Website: apple
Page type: customer-info-address
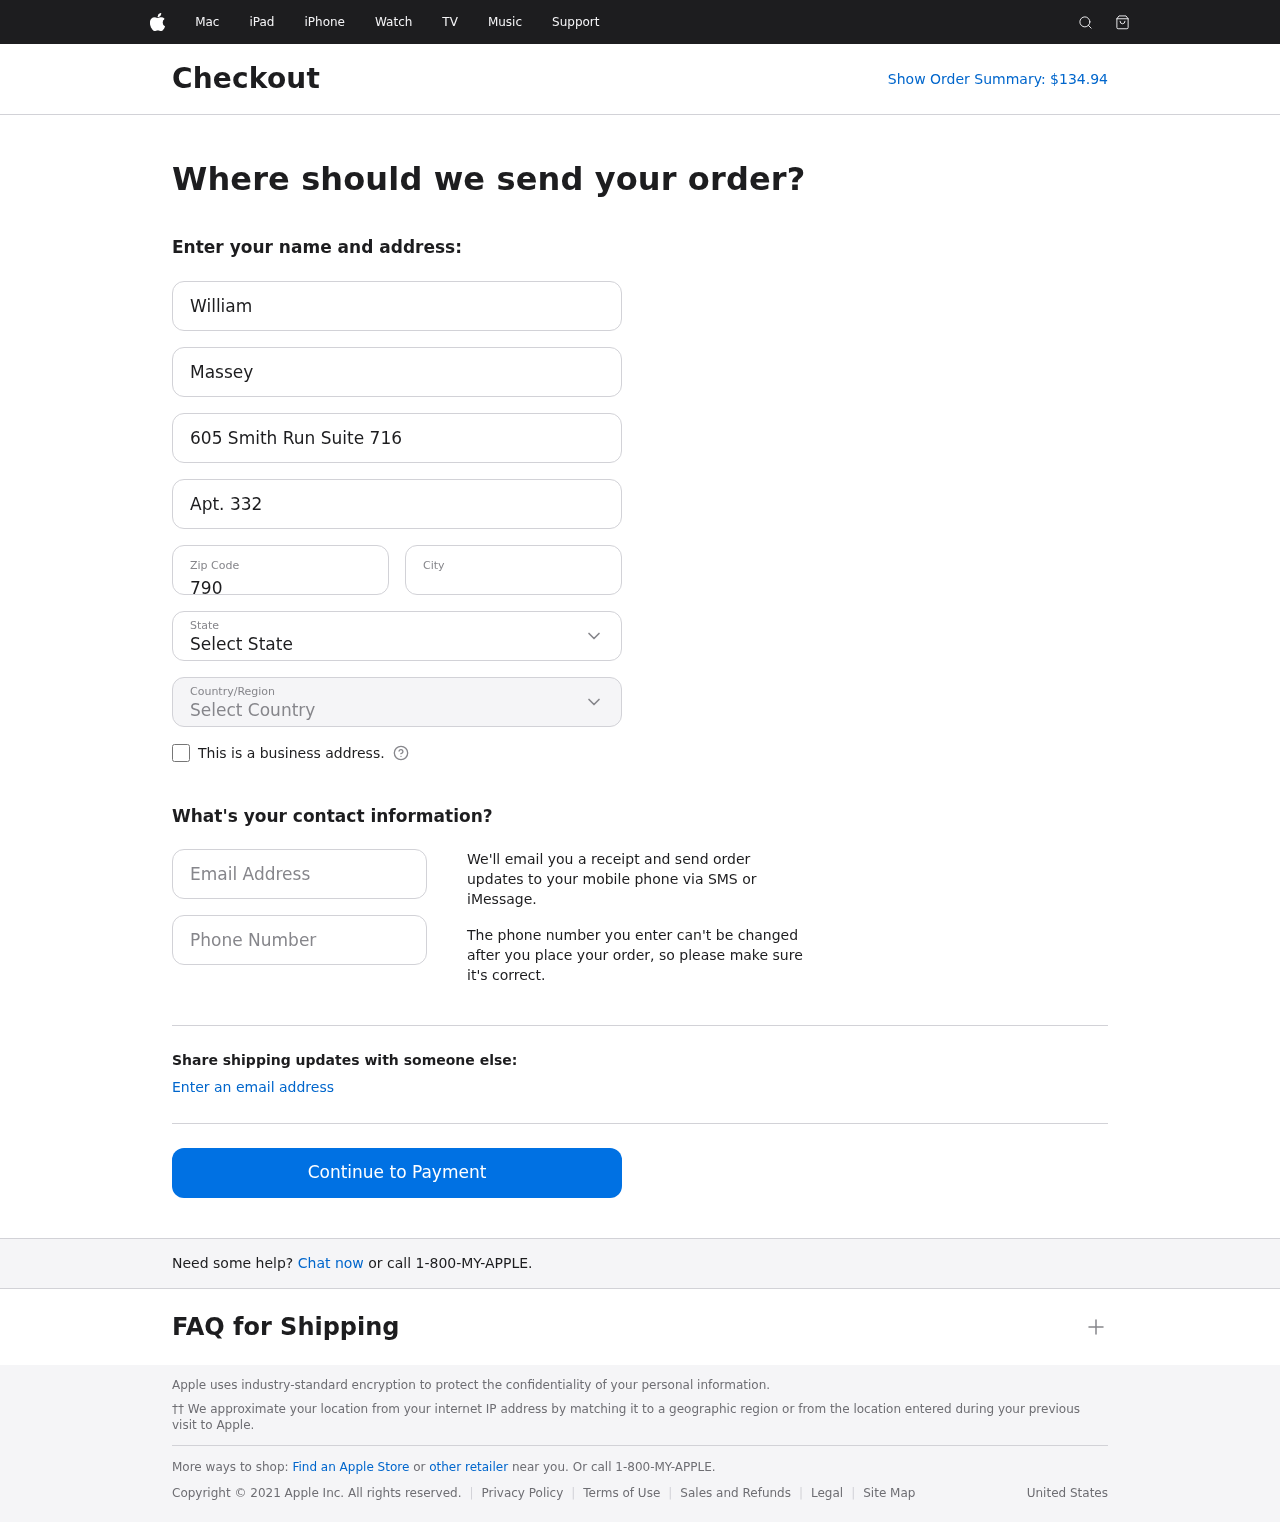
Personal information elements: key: PII_CITY
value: North Kennethstad
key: PII_COUNTRY
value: United States
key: PII_EMAIL
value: william_massey@hotmail.com
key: PII_FIRSTNAME
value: William
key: PII_LASTNAME
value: Massey
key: PII_PHONE
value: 8872262458
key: PII_POSTCODE
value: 79030
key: PII_STATE
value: Montana
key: PII_STREET
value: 605 Smith Run Suite 716
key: PII_STREET2
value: Apt. 332
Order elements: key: ORDER_TOTAL
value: Show Order Summary: $134.94